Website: lowes
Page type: review-order
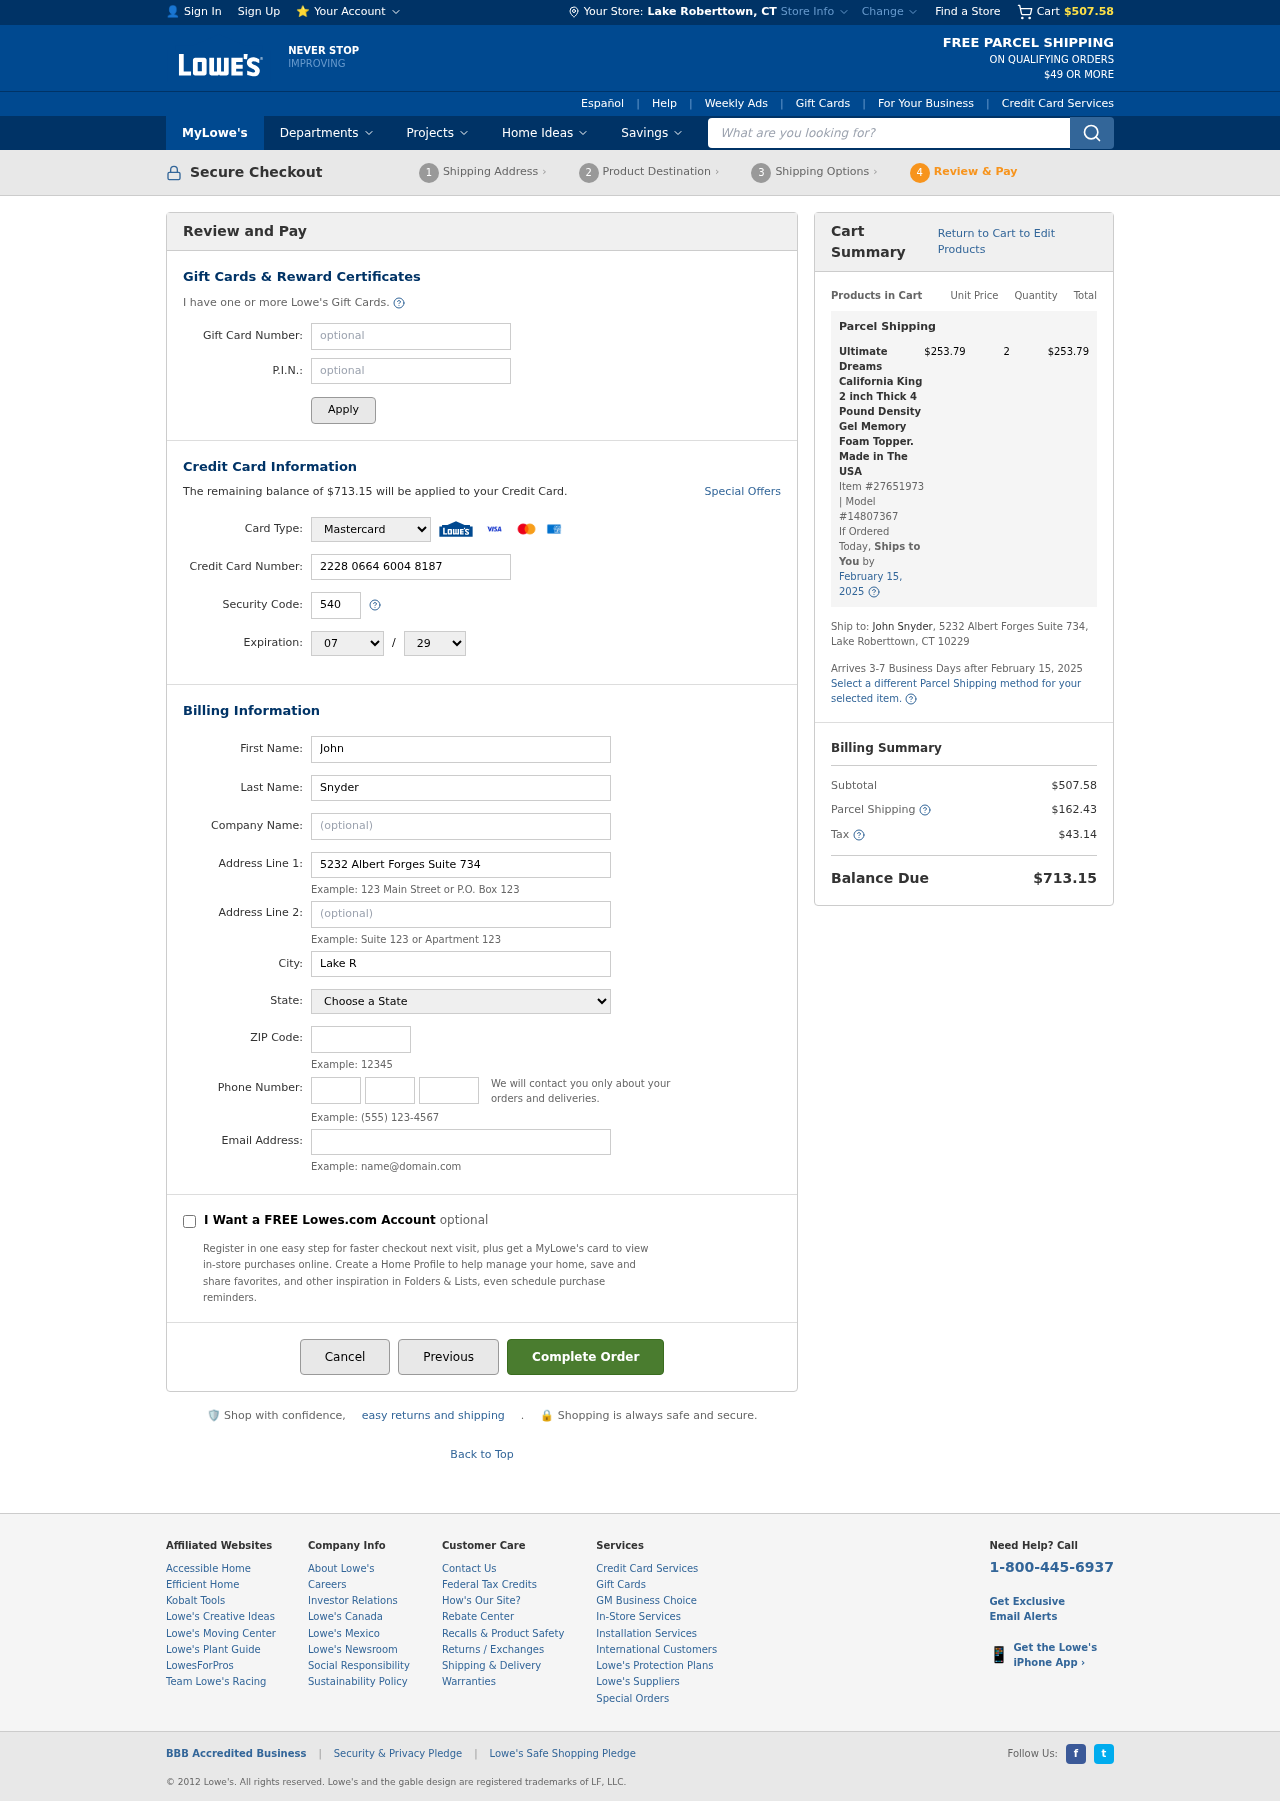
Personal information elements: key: PII_CARD_CVV
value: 540
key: PII_CARD_EXPIRY_MONTH
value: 07
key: PII_CARD_EXPIRY_YEAR
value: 29
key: PII_CARD_NUMBER
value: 2228 0664 6004 8187
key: PII_CARD_TYPE
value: Mastercard
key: PII_CITY
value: Lake Roberttown
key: PII_CITY_STATE
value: Lake Roberttown, CT
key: PII_EMAIL
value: jsnyder@gmail.com
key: PII_FIRSTNAME
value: John
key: PII_LASTNAME
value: Snyder
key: PII_PHONE_AREA
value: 668
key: PII_PHONE_PREFIX
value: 208
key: PII_PHONE_SUFFIX
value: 6435
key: PII_POSTCODE
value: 10229
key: PII_STATE
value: Connecticut
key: PII_STREET
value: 5232 Albert Forges Suite 734
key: PII_STREET2
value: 5232 Albert Forges Suite 734
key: PII_FULLNAME2
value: John Snyder
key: PII_STATE_ABBR
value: CT
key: PII_POSTCODE_FULL
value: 10229
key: PII_CITY_STATE_ZIP
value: Lake Roberttown, CT 10229
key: PII_POSTCODE_NUMERIC
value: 10229
Product elements: key: PRODUCT1_NAME
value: Ultimate Dreams California King 2 inch Thick 4 Pound Density Gel Memory Foam Topper. Made in The USA
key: PRODUCT1_PRICE
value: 253.79
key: PRODUCT1_QUANTITY
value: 2
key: PRODUCT1_ITEM_NUMBER
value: Item #27651973
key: PRODUCT1_MODEL_NUMBER
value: Model #14807367
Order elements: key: ORDER_SUBTOTAL
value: $507.58
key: ORDER_BALANCE_DUE
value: $713.15
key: ORDER_SHIPPING_DATE
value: February 15, 2025
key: ORDER_ITEM_TOTAL
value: $253.79
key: ORDER_SHIPPING_DATE2
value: February 15, 2025
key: ORDER_SHIPPING_COST
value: $162.43
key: ORDER_TAX
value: $43.14
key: ORDER_TOTAL
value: $713.15
Search elements: key: HEADER_SEARCH
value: What are you looking for?